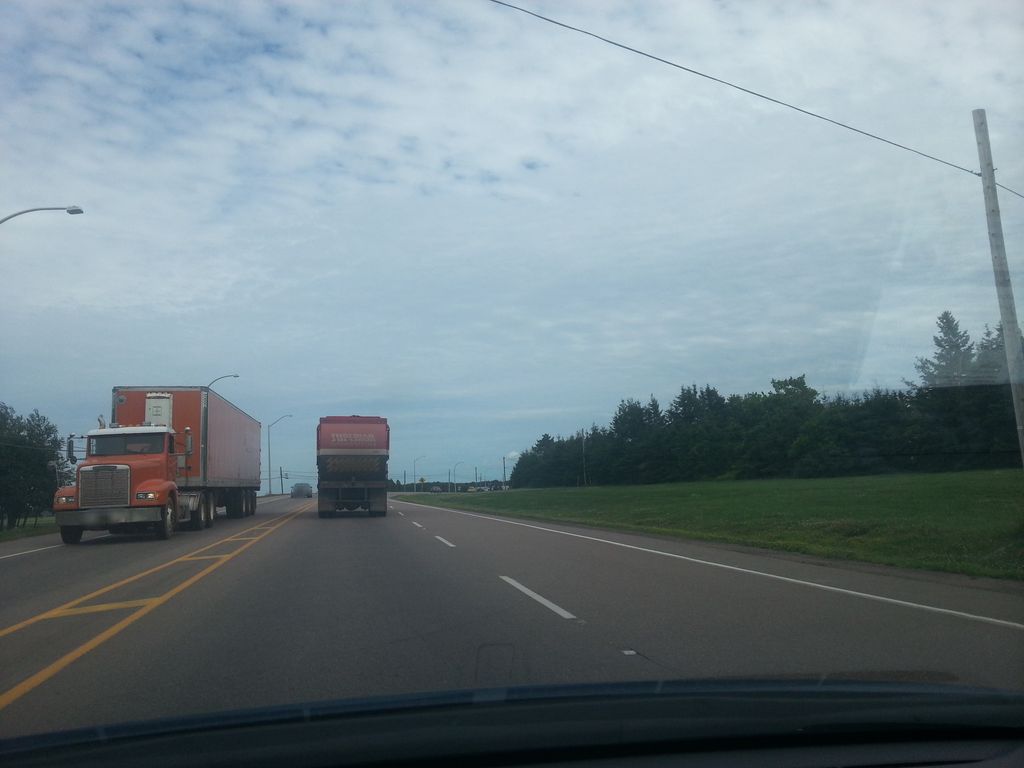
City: charlottetown